Field crop: maize
Growth stage: 2
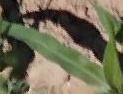
Species: maize